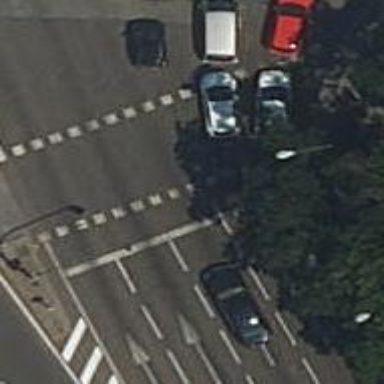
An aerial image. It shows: Road with traffic signals and zebra crossing with traffic signals.